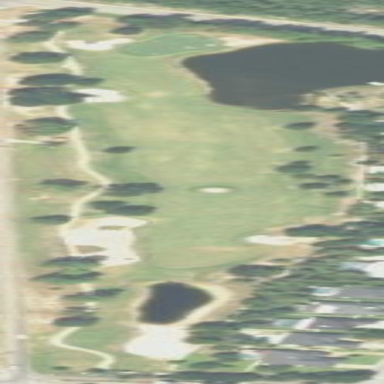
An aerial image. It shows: Golf course surrounded by greenery.